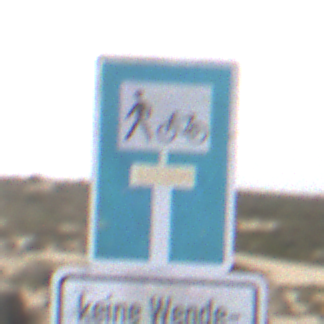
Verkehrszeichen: SackgasseRadverkehrFussgaengerDurchlaessig
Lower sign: HinweisGeaenderteVorfahrtVerkehrsfuehrungVerkehrsregelung3
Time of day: Midday
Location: Outdoor (Nature)
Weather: PartlyCloudy
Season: NotSpecified
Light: Natural